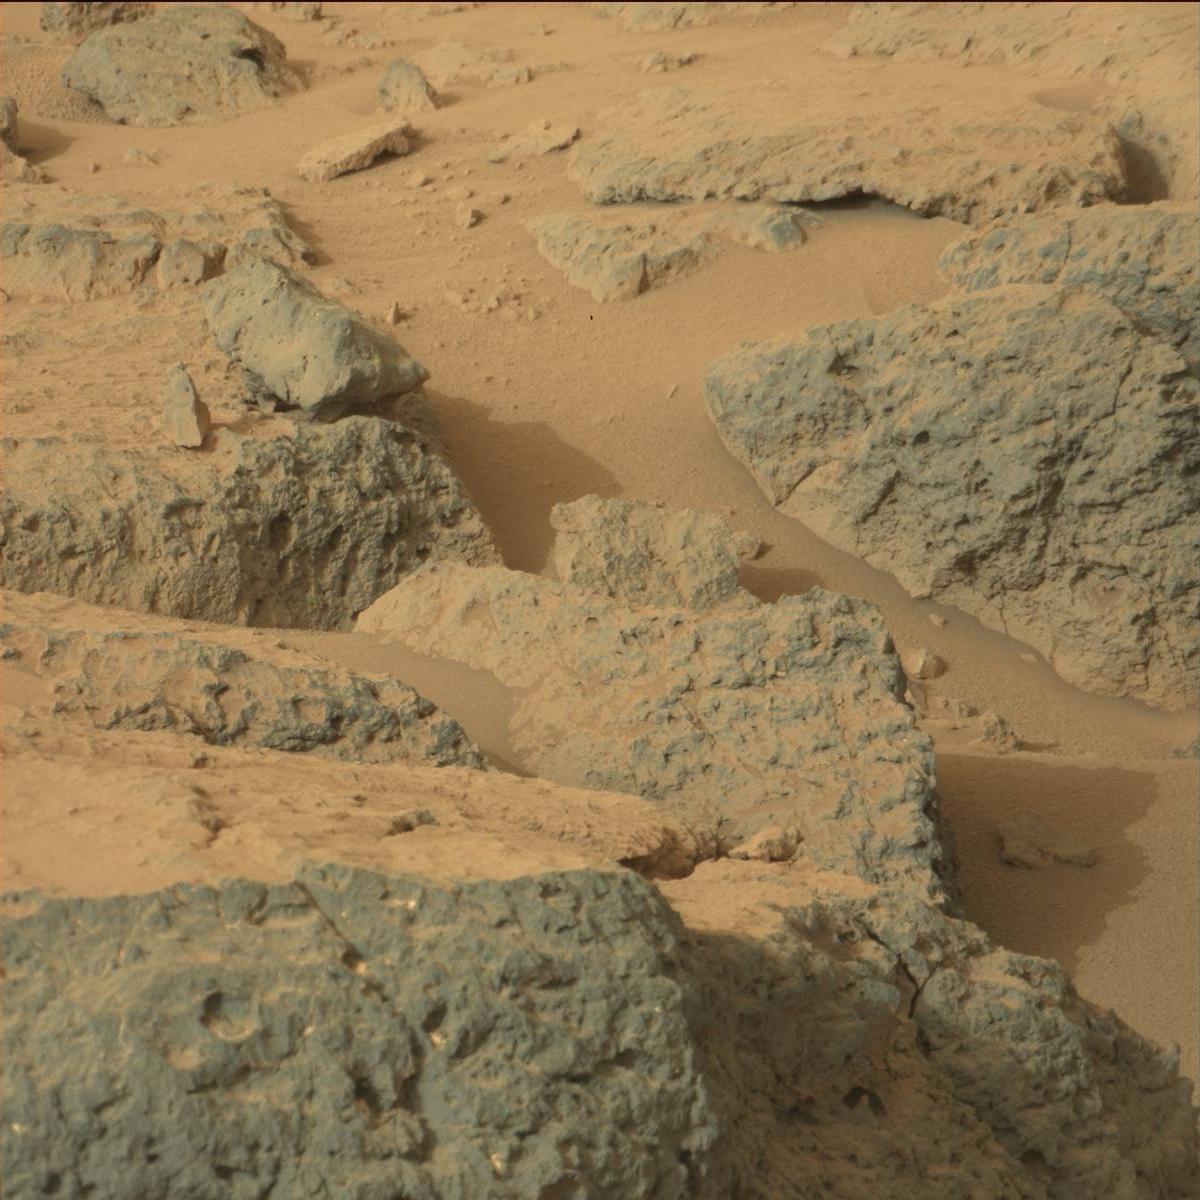
Terrain classes present: Bedrock, Rock, Sand / Soil